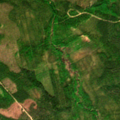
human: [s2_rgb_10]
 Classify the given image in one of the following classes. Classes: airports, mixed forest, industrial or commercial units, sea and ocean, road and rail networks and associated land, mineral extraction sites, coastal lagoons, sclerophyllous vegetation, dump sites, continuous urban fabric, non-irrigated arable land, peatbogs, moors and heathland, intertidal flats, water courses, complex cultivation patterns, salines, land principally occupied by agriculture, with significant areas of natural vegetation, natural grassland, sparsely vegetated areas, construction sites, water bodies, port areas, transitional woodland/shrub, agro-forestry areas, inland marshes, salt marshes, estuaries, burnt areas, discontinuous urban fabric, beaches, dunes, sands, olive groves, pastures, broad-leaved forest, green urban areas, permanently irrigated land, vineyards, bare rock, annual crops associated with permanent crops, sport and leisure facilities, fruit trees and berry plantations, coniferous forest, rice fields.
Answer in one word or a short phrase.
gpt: coniferous forest, mixed forest, transitional woodland/shrub